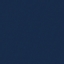
Label: SeaLake